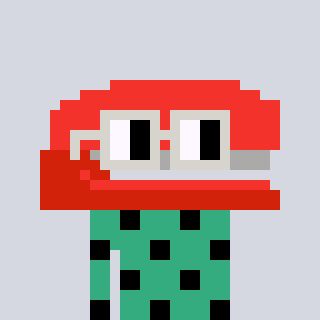
a pixel art character with square light gray glasses, a stapler-shaped head and a teal-colored body on a cool background